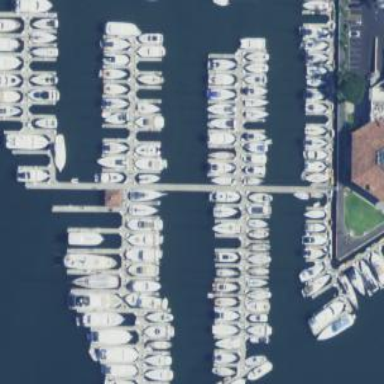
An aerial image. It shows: Man-made pier.